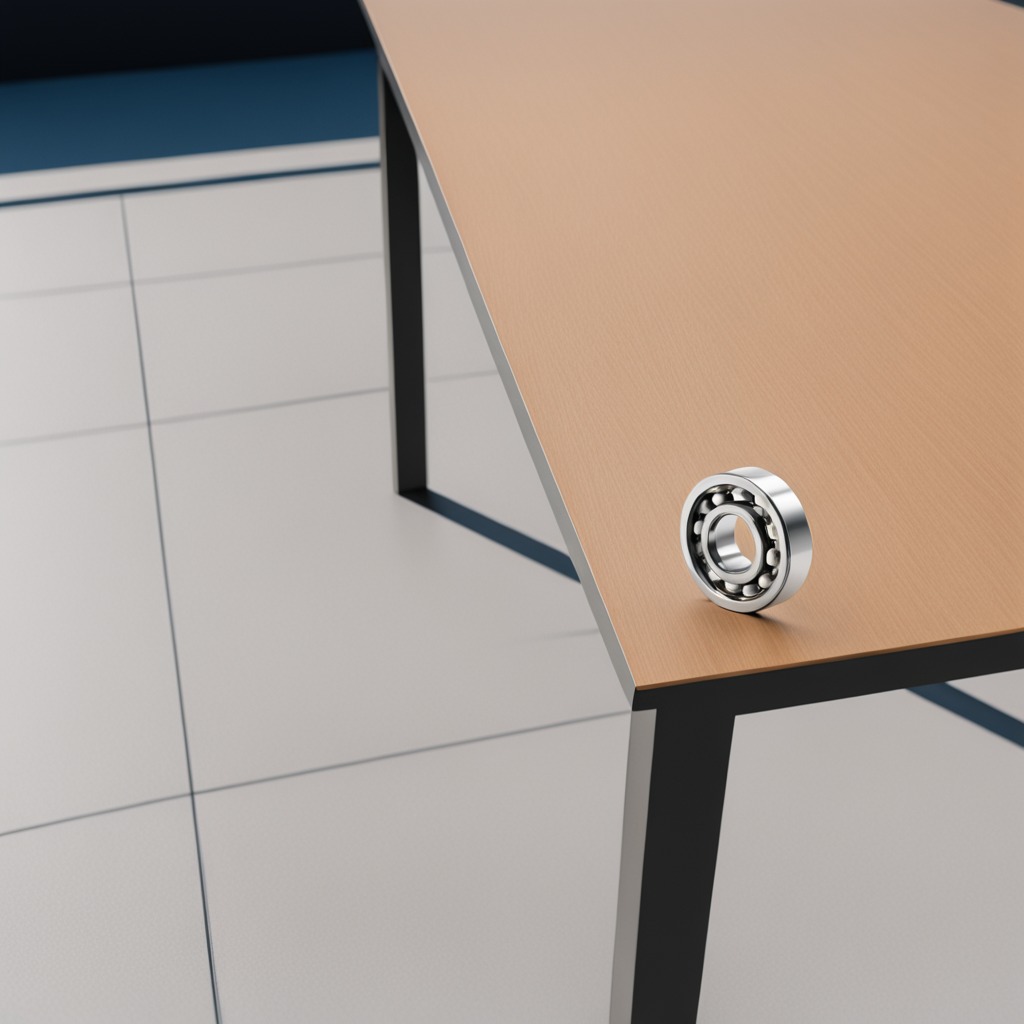
A metal ball bearing is lying on the table.